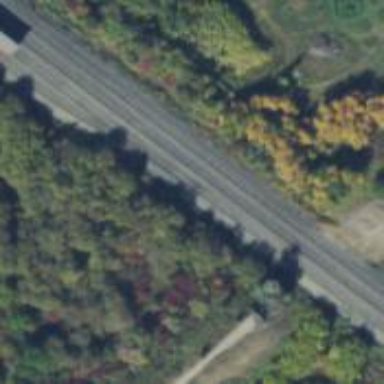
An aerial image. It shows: Railway siding for service.